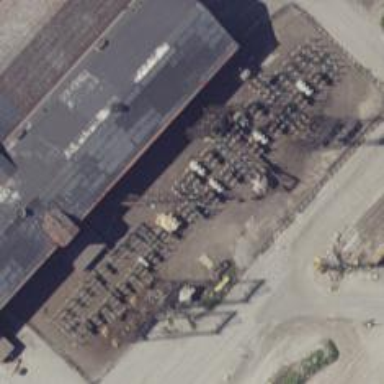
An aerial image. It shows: Power substation.